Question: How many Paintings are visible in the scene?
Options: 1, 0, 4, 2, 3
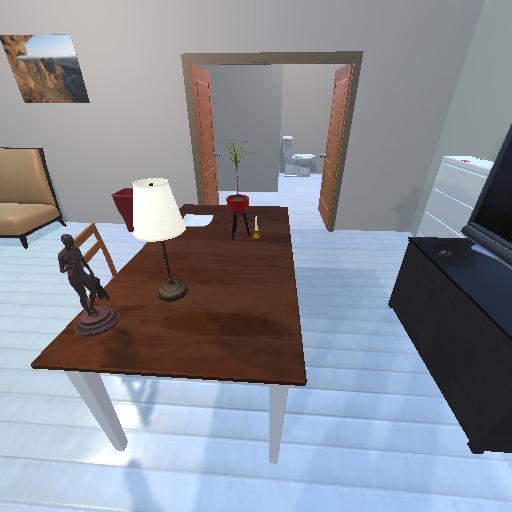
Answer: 1